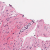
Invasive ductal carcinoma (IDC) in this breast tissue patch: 1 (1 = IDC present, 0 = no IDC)